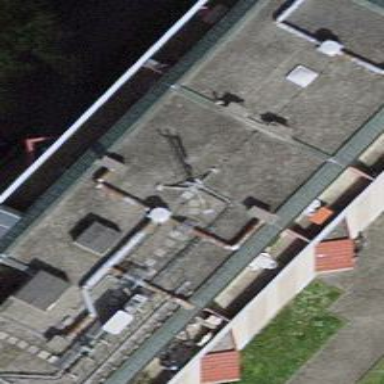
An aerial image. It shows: Dormitory building.